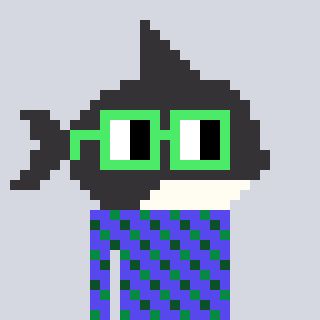
a pixel art character with square light green glasses, a orca-shaped head and a computerblue-colored body on a cool background